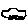
Label: car